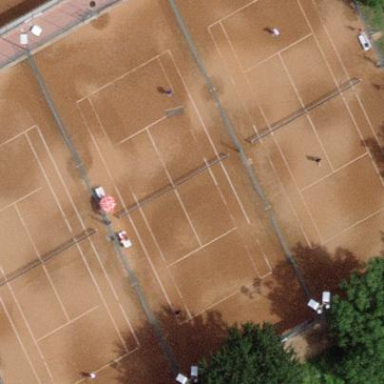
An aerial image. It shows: Tennis court on pitch.